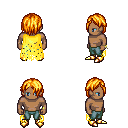
a pixel art fantasy rpg character, male body template, human, dark skin, yellow tattered cape, teal pants, light blonde bangs hairstyle, bracelets, gold boots, four views (front, back, left, right), 2x2 character sprite sheet, small pixel art, hard edges, no anti-aliasing